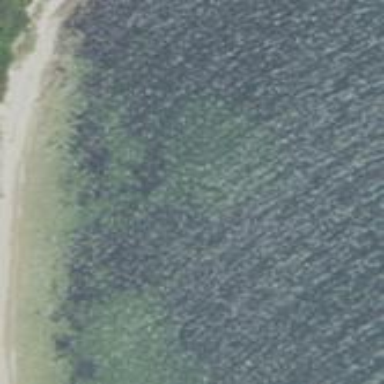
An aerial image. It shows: Sandy beach with natural surface.